Question: I'm looking for a solution for my problem.
I have a table that needs to be like this.
'''
--------------------------------------------------------------|
| | Title 3 |
Title 1 |Title 2|---------------------------------------------|
| | SubTitle 1 |SubTitle 2|SubTitle 3|SubTitle 4|
--------------------------------------------------------------|
| | | | | |
Val A1 | ValB1 | ValC1 | ValC1 | ValC1 | ValC1 |
| | | | | |
|-------|------------|----------|----------|----------|
| | | | | |
| ValB2 | ValC2 | ValC2 | ValC2 | ValC2 |
| | | | | |
--------------------------------------------------------------|
| | | | | |
| | | | | |
Val A2 | ValB3 | ValC3 | ValC3 | ValC3 | ValC3 |
| | | | | |
| | | | | |
----------------------------------------------------------------
'''
My goal it's to make a table appear like I did above.
I'm using 'JSF' and 'Primefaces 4.0'.
I have this struture of class.
'''
Class Master {
private List<ClassA> classesA
// getter and setter
}
Class A {
private List<ClassB> classesB
// getter and setter and fields
}
Class B {
private List<ClassC> classesC
// getter and setter and fields
}
Class C {
// getter and setter and fields
}
'''
So I tried to make with two 'datatables' or using 'ui:repeat', but I don't know what's going to be the best choose. And the titles the owns like this.
'Class A' have 'title 1', 'Class B' have 'title 2' and 'Class C' have 'title 3' and 'subtitle 1,2,3 and 4.'
Or use 'binding'.
To be more easier to understand I put a picture about how I need to create the table.

Can someone help me?
Thanks
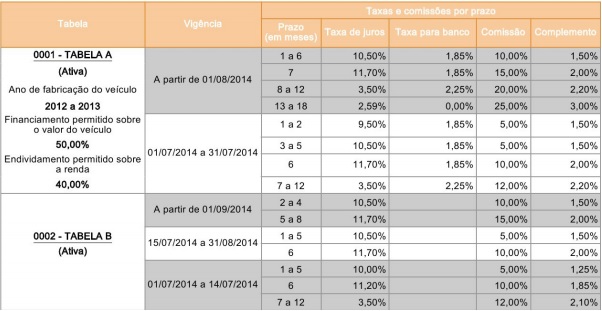
Answer: If you are sure that the object structure won't change in future then simple solution is to go for ui:repeat with nested tables, rowspan and colspan. But if the object structure often changes and you need to do it more than one time then go for custom component.If you need olap features then i suggest you to go for pivot4j or something similar.
see the xhtml below it creates the body of the table.
'''
<table border="4" cellspacing="4" cellpadding="10">
<tr>
<th rowspan="2">A</th>
<th rowspan="2">B</th>
<th colspan="4">C</th>
</tr>
<tr>
<th>p1</th>
<th>p2</th>
<th>p3</th>
<th>p4</th>
</tr>
<ui:repeat var="classa" value="#{master.classesA}" varStatus="astat">
<ui:repeat var="classb" value="#{classa.classesB}" varStatus="bstat">
<ui:repeat value="#{classb.classesC}" var="classc" varStatus="cstat">
<tr>
<h:panelGroup rendered="#{bstat.index eq 0 and cstat.index eq 0}">
<td rowspan="#{classa.colSpan}" >
<h:outputText value="#{classa.property}" />
</td>
</h:panelGroup>
<h:panelGroup rendered="#{cstat.index eq 0}">
<td rowspan="#{classb.classesC.size()}">
<h:outputText value="#{classb.property}" />
</td>
</h:panelGroup>
<td>
<h:outputText value="#{classc.prop1}" />
</td>
<td>
<h:outputText value="#{classc.prop2}" />
</td>
<td>
<h:outputText value="#{classc.prop3}" />
</td>
<td>
<h:outputText value="#{classc.prop4}" />
</td>
</tr>
</ui:repeat>
</ui:repeat>
</ui:repeat>
</table>
'''
and classes should look like this
'''
public class A {
private List<B> classesB;
private String property;
public List<B> getClassesB() {
return classesB;
}
public void setClassesB(List<B> classesB) {
this.classesB = classesB;
}
public A(String pro) {
classesB= new ArrayList<B>();
property=pro;
}
public void addClassB(B b){
classesB.add(b);
}
public String getProperty() {
return property;
}
public void setProperty(String property) {
this.property = property;
}
public int getColSpan(){
int size=0;
for(B b : classesB){
size+=b.getClassesC().size();
}
return size;
}
}
public class B {
private List<C> classesC;
private String property;
public B(String pro) {
this.classesC = new ArrayList<C>();
this.property=pro;
}
public List<C> getClassesC() {
return classesC;
}
public void setClassesC(List<C> classesC) {
this.classesC = classesC;
}
public void addClassC(C c){
classesC.add(c);
}
public String getProperty() {
return property;
}
public void setProperty(String property) {
this.property = property;
}
}
public class C {
private String prop1;
private String prop2;
private String prop3;
private String prop4;
public C(String prop1, String prop2, String prop3, String prop4) {
this.prop1 = prop1;
this.prop2 = prop2;
this.prop3 = prop3;
this.prop4 = prop4;
}
public void setProp1(String prop1) {
this.prop1 = prop1;
}
public void setProp2(String prop2) {
this.prop2 = prop2;
}
public void setProp3(String prop3) {
this.prop3 = prop3;
}
public void setProp4(String prop4) {
this.prop4 = prop4;
}
public String getProp1() {
return prop1;
}
public String getProp2() {
return prop2;
}
public String getProp3() {
return prop3;
}
public String getProp4() {
return prop4;
}
}
'''
Test data in Master class.
'''
private List<A> classesA;
@PostConstruct
public void init() {
classesA = new ArrayList<A>();
A a1 = new A("a1");
A a2 = new A("a2");
classesA.add(a1);
classesA.add(a2);
B b11 = new B("b11");
B b12 = new B("b12");
B b21 = new B("b21");
a1.addClassB(b11);
a1.addClassB(b12);
a2.addClassB(b21);
C c111 = new C("a", "b", "c", "d");
C c112 = new C("d", "e", "f", "g");
C c121 = new C("g", "h", "i", "j");
C c211 = new C("k", "l", "m", "n");
C c212 = new C("o", "p", null, null);
b11.addClassC(c111);
b11.addClassC(c112);
b12.addClassC(c121);
b21.addClassC(c211);
b21.addClassC(c212);
}
public List<A> getClassesA() {
return classesA;
}
public void setClassesA(List<A> classesA) {
this.classesA = classesA;
}
'''